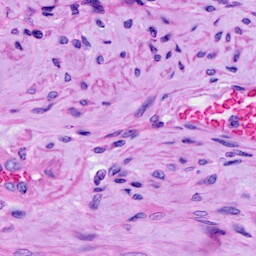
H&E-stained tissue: Cervix